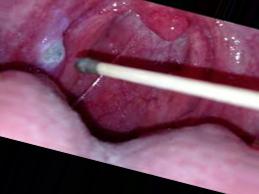
Condition: Mouth Ulcer